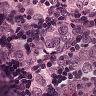
Metastatic tissue present: yes